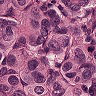
Metastatic tissue present: yes